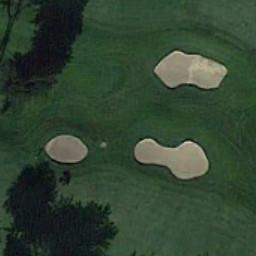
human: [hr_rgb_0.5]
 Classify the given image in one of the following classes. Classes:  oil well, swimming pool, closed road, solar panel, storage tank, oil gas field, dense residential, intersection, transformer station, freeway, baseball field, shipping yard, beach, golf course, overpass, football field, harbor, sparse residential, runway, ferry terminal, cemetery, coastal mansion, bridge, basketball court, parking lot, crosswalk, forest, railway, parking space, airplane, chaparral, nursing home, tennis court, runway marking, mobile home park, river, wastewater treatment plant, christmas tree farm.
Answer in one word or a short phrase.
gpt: golf course